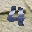
Label: 4